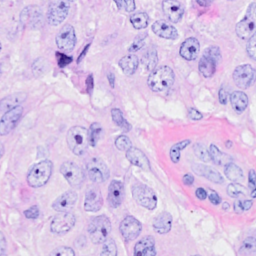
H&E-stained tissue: Breast